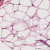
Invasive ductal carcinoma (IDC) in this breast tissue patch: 0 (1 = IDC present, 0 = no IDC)